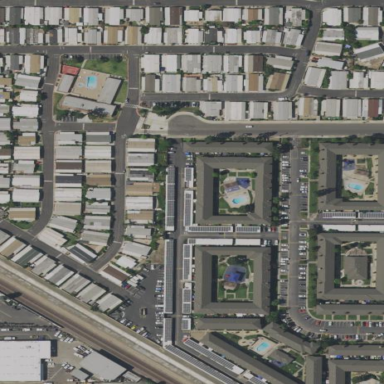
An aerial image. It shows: Residential area known as trailer park.